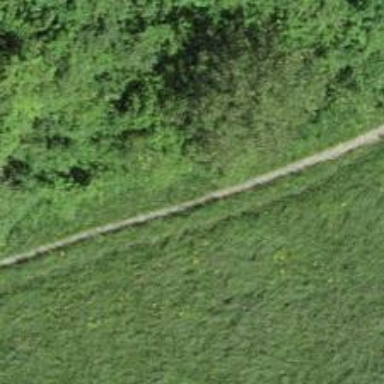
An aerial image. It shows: Path.